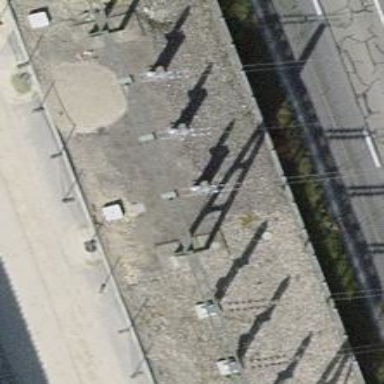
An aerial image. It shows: Three power lines with cables.